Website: apple
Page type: customer-info-address
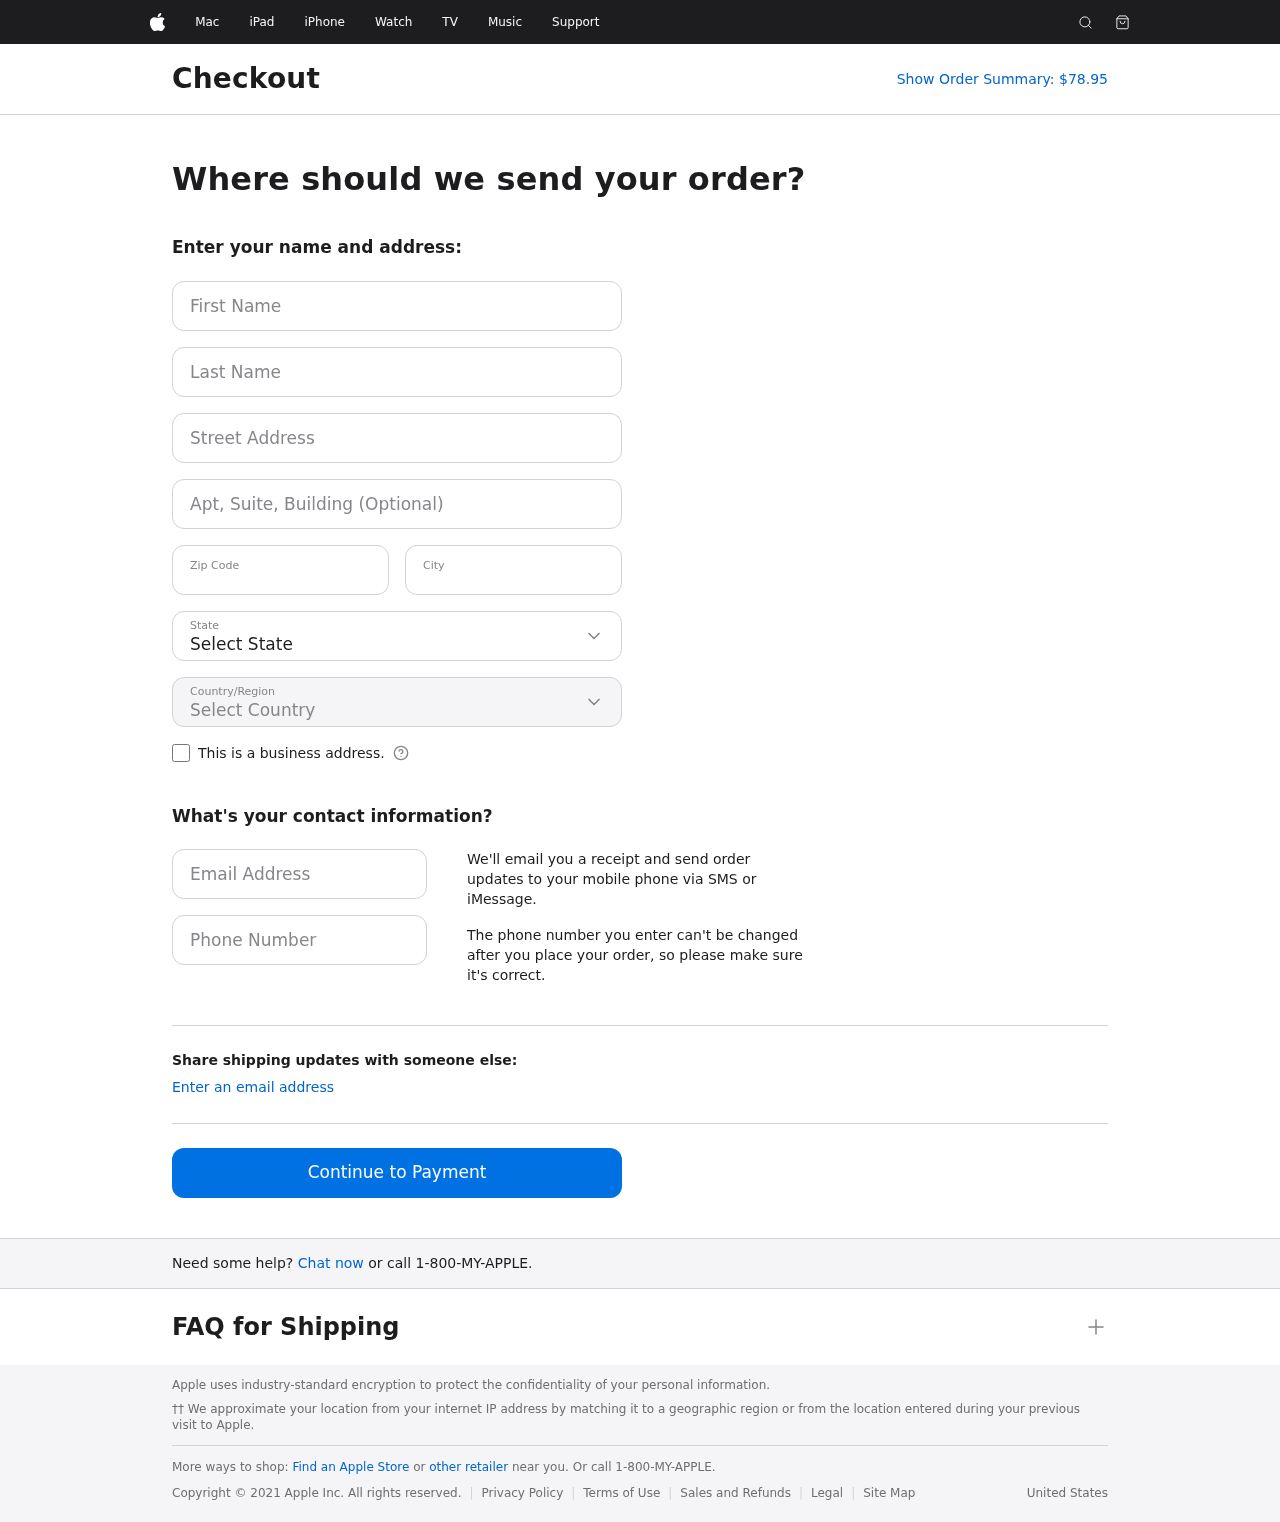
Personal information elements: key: PII_CITY
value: Colinport
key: PII_COUNTRY
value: United States
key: PII_EMAIL
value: brandonrobinson@yahoo.com
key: PII_FIRSTNAME
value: Brandon
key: PII_LASTNAME
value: Robinson
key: PII_PHONE
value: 7552272145
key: PII_POSTCODE
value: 14866
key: PII_STATE
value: Ohio
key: PII_STREET
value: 1206 Wells Turnpike
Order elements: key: ORDER_TOTAL
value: Show Order Summary: $78.95